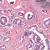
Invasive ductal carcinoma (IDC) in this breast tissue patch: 1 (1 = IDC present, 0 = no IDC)